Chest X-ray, PA view. Patient: 60 years old, sex F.
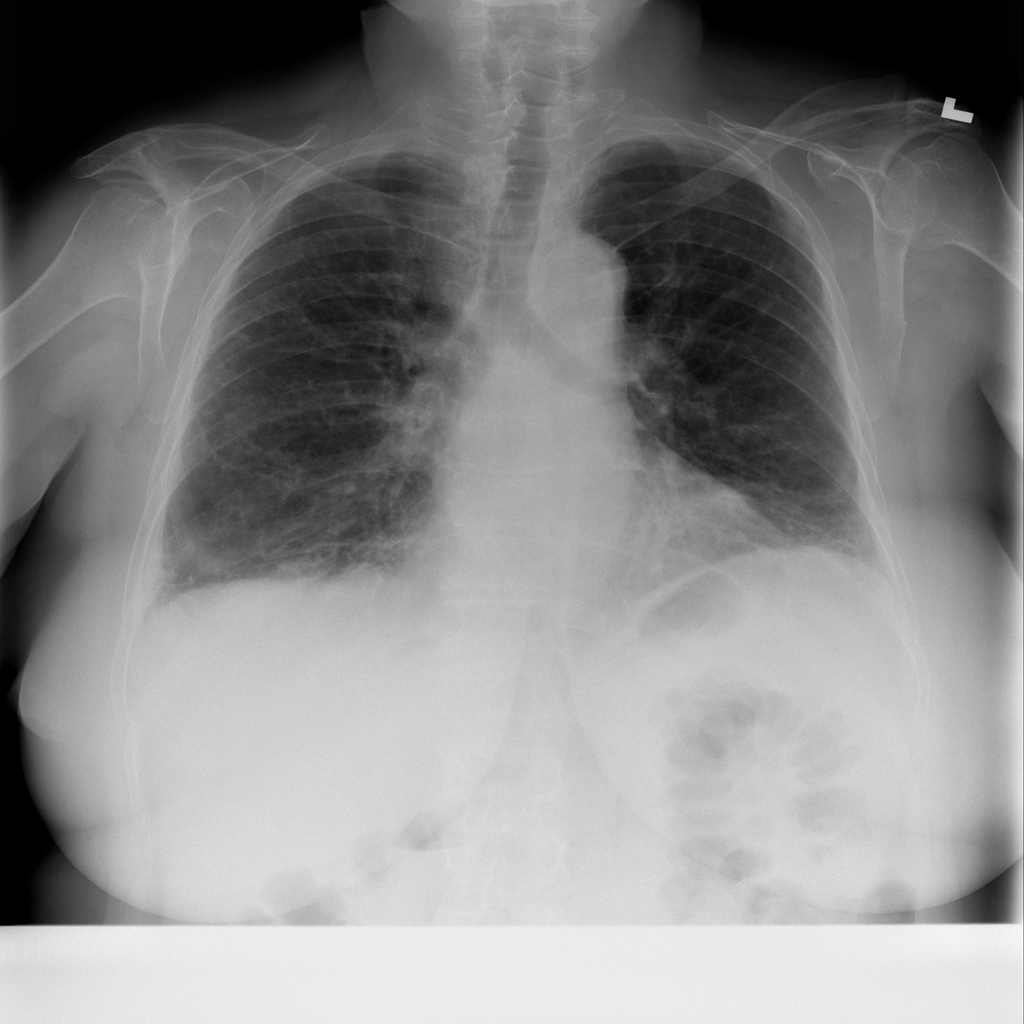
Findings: No Finding